Question: Thanks for the answers to my last question, they really helped.
I am following the Advanced C++/OpenGL Tutorials playlist, and before tutorial 19, eveything was working fine. But now, I have a flat window, that only has the window title.

I don't know the exact reason, and I tried debugging it, but I think it is something to do with the flags.
Here is my solution folder:
<URL>
Maybe I made a small mistake that I can't find, because I redid the video, and I checked with it too.
I don't have any compiler or linker errors, so I can't see what's wrong.
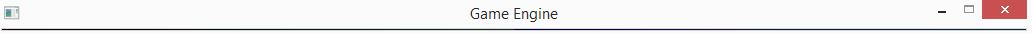
Answer: It's not the right way to post a question, but I'm feeling generous today.
'Bengine/Window.cpp':
'''
_sdlWindow = SDL_CreateWindow(
windowName.c_str(), SDL_WINDOWPOS_CENTERED, SDL_WINDOWPOS_CENTERED,
screenWidth, _screenHeight, SDL_WINDOW_OPENGL);
'''
Notice how 'screenWidth' is taken from the argument, but '_screenHeight' (with the underscore) is member variable of the 'Window' class, which is never initialized.
Remove the underscore, or improve the design of this class so it actually adheres to the RAII principle.